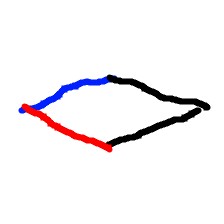
Shape: rhombus